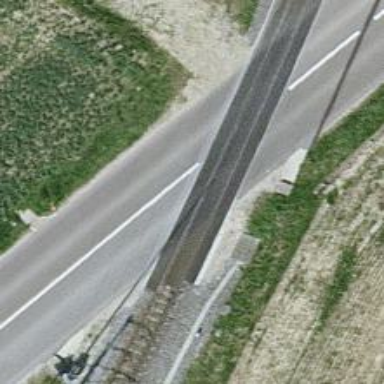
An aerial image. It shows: Railway level crossing.